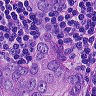
Metastatic tissue present: yes